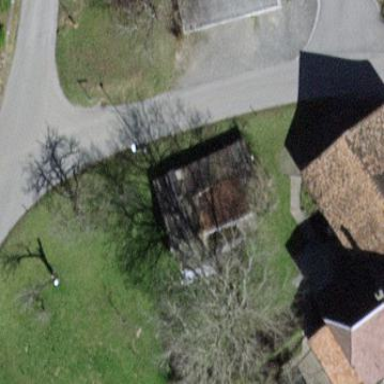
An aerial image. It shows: Shed building.